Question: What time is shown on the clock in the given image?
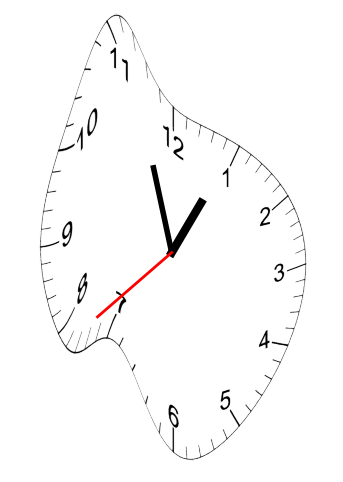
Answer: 12:56:38